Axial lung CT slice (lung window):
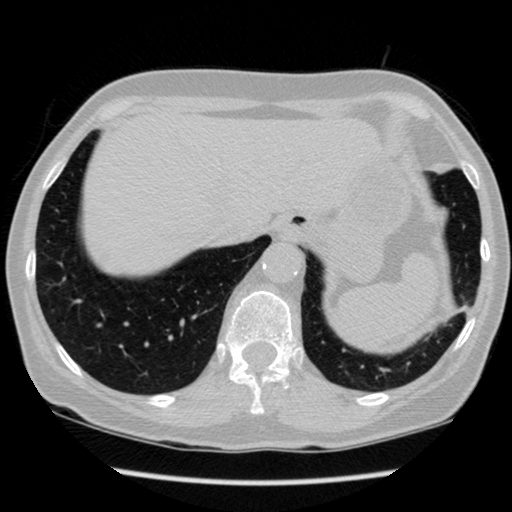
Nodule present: no